The image is an STFT spectrogram (time versus frequency) of a rolling-element bearing's vibration signal. Based on the visible evidence, which condition applies: normal, inner_race, outer_race, ball?
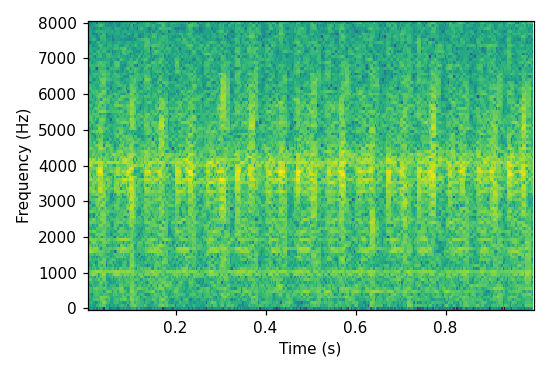
Answer: ball